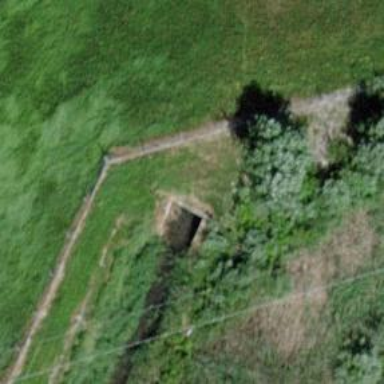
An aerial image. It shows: Culvert tunnel under drain waterway.